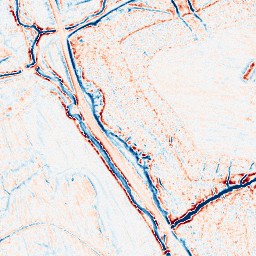
Category: edge_preserving
Decomposition family: bilateral
Decomposition parameters: d: 9
sigma_color: 75
sigma_space: 100
Upsampling method: quartic
Upsampling parameters: scale: 8
Upsampling scale: 8